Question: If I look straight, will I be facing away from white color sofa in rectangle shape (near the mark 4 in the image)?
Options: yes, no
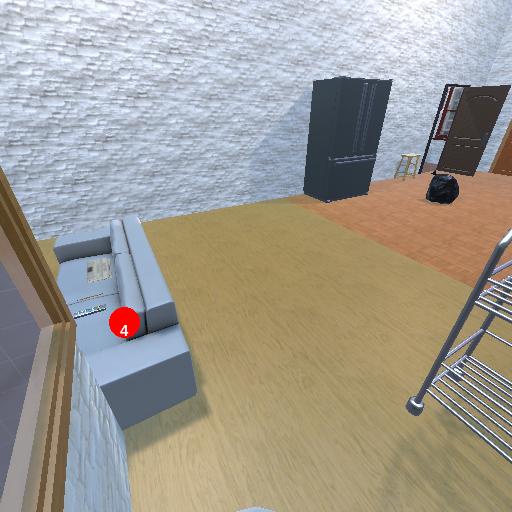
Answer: yes